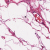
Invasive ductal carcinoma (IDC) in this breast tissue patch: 0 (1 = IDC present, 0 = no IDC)